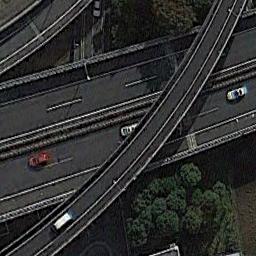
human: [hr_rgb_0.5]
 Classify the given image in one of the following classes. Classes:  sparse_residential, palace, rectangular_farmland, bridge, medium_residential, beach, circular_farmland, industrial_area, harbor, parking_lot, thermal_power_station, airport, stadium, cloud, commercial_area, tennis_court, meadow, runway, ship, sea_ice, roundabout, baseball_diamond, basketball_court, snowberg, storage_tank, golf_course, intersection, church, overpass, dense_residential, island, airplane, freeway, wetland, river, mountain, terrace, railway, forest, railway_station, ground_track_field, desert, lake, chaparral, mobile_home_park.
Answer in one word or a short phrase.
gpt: overpass